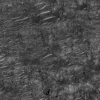
Atmospheric dust classification: not_dusty